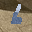
Label: 6